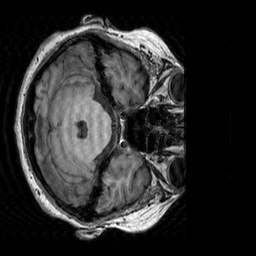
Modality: T1w
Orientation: axial
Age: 67
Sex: female
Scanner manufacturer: siemens
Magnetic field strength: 3 T
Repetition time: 2.3 s
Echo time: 0.00303 s